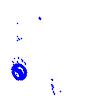
Particle: electron